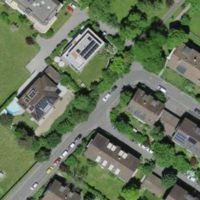
EUNIS habitat code: 55
Species observed at this site:
Linaria vulgaris
Prunus padus
Symphoricarpos albus